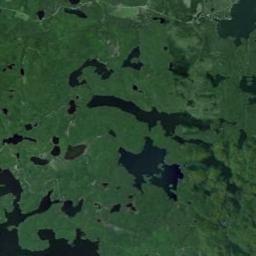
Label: wetland